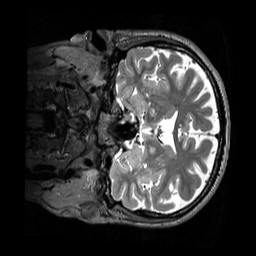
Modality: T2w
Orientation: coronal
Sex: male
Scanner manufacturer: siemens
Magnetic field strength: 3 T
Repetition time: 3.2 s
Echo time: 0.409 s